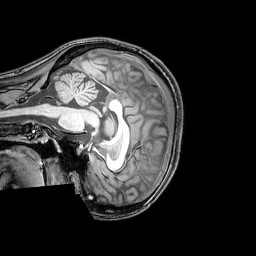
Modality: T1w
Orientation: sagittal
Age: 23
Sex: female
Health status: healthy
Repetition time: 0.081 s
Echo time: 0.037 s